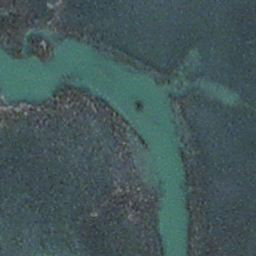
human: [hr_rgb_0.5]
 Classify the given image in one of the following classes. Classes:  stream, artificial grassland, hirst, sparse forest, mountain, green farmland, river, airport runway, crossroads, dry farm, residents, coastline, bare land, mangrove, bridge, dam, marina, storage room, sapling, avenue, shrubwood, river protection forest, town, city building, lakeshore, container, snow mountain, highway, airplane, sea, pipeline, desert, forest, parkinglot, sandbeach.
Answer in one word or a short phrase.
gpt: stream